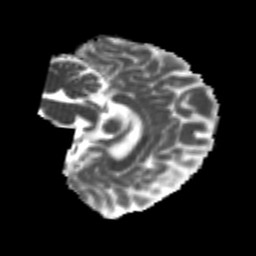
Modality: MD
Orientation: sagittal
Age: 22
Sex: female
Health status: healthy
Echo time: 0.074 s